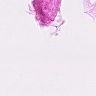
Metastatic tissue present: no